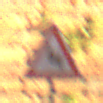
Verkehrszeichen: DoppelkurveZunaechstLinks
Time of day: MorningAfternoon
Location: Outdoor (Urban)
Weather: Clear
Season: NotSpecified
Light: Natural